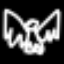
Label: angel